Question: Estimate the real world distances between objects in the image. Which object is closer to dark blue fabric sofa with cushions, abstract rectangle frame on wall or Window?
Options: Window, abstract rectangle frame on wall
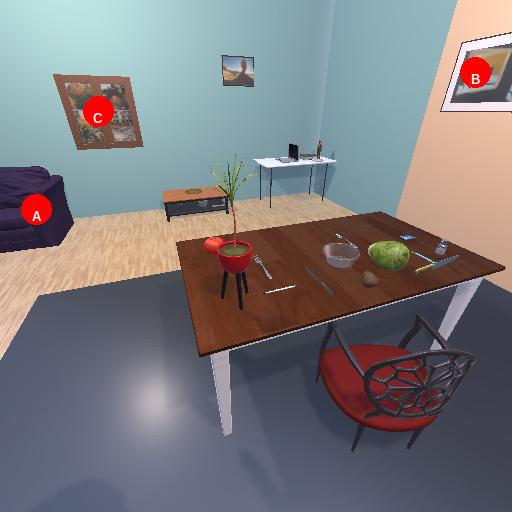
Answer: Window